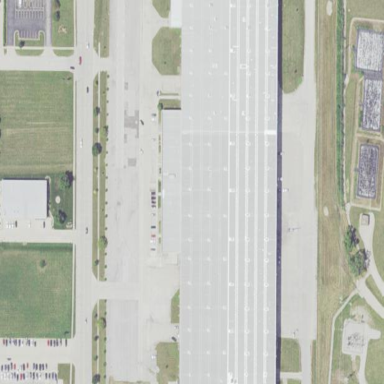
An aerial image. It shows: Warehouse building.